Question:
How do I get rid of that white background behind the image?
CSS:I thought webkit would do the trick but it's not
'''
<style>
.qq {
background-image: url('../images/select-category.png');
width: 148px;
height:34px;
-webkit-appearance: none;
}
</style>
'''
HTML:
'''
<div style="float:left;">
<form>
<select id="basic" class="qq" onchange="showFolders(this.value)">
<?php
foreach ($folder as $t)
{
echo '<option value="'.$t['folder_id'].'">'.$t['name'].'</option>';
}
?>
</select>
</form>
</div>
'''
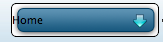
Answer: That white background is present in your image file select-category.png. To remove it, you will need to edit the image file itself.
If not, then it's coming from . Please provide a small self-contained example, which contains just enough code to demonstrate the problem, without anything extra. Post this code into the question, or in a JSFiddle (jsfiddle.net). Be sure that this example hast HTML (not PHP) and contains your image file.